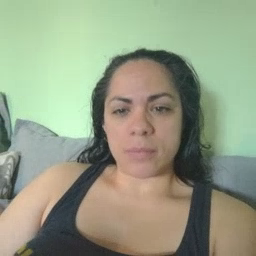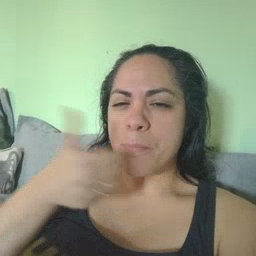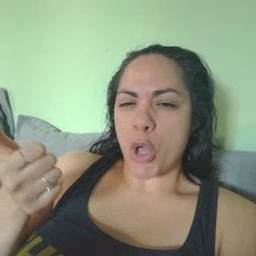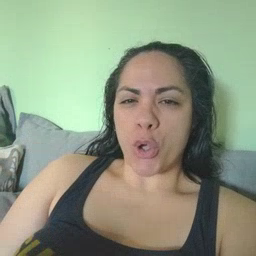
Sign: better